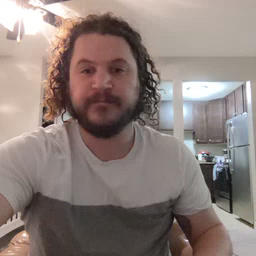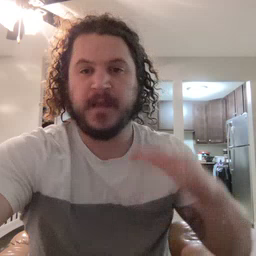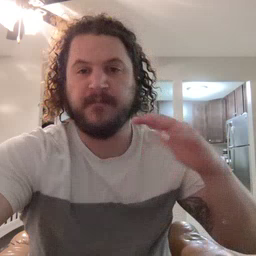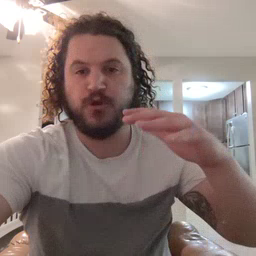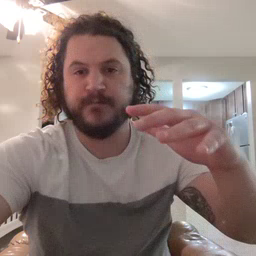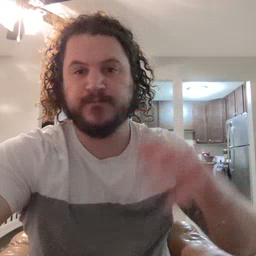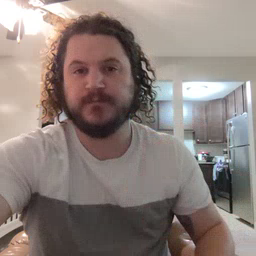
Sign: helicopter